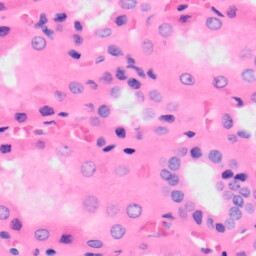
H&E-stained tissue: Kidney